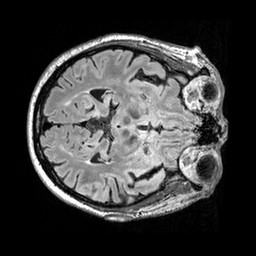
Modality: FLAIR
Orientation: axial
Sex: male
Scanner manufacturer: siemens
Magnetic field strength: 3 T
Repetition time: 5 s
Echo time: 0.395 s